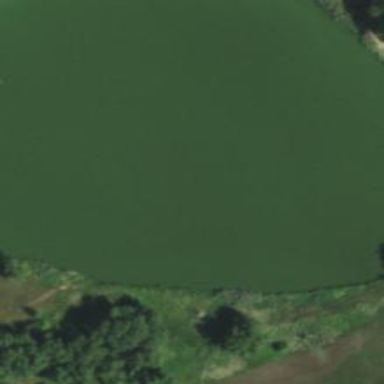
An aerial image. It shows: Pond with natural water.